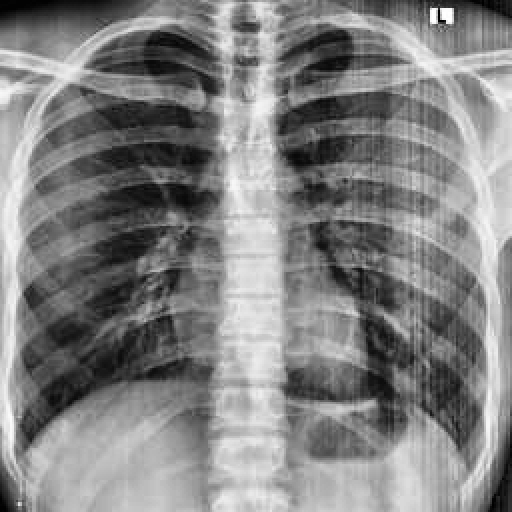
Finding: NORMAL